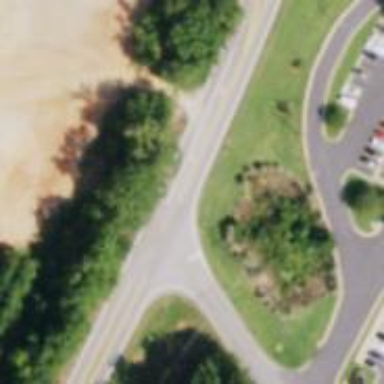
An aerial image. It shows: Secondary road with asphalt surface.